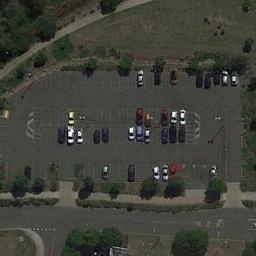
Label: parking_lot